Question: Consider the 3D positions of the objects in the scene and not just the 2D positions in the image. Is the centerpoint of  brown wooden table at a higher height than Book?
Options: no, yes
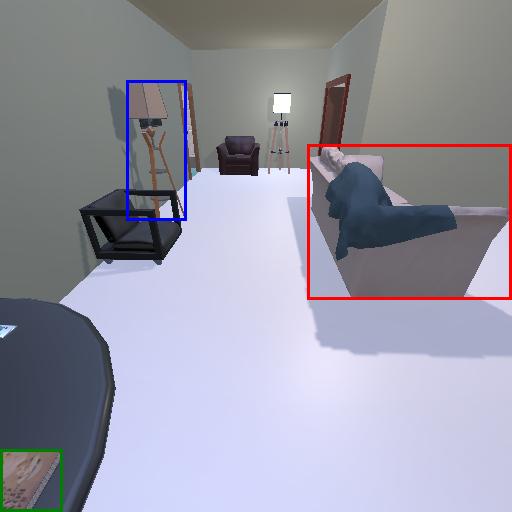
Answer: no